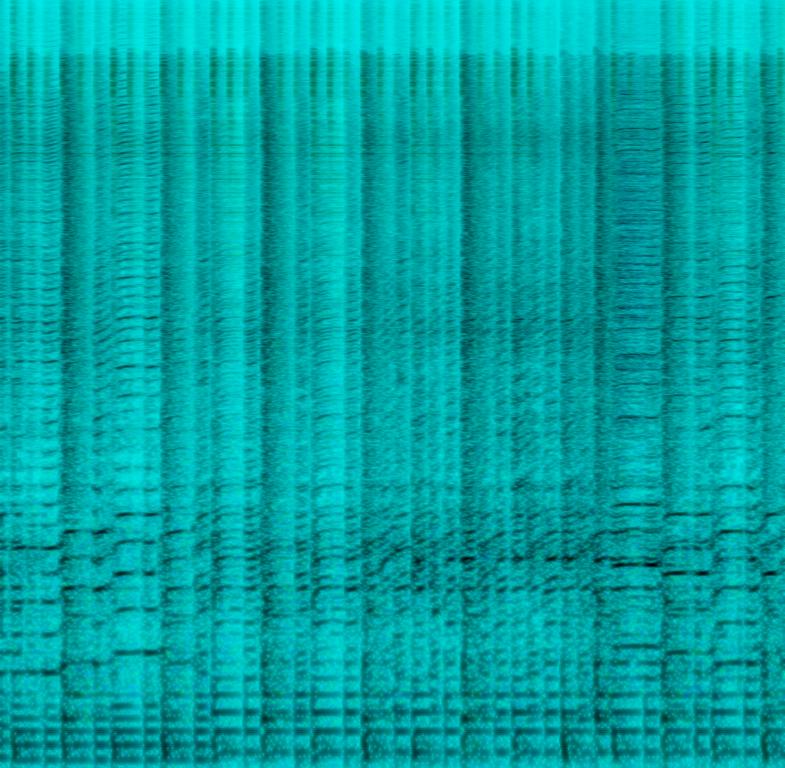
This music is an upbeat instrumental . The tempo is fast with a funky harmonica melody leading to a pre-recorded track with infectious drumming, double bass and keyboard harmony. The track is muffled and incoherent. The music is. Catchy, lively, cheerful, perky, funky, happy, vivacious, vibrant and groovy. This music is a Blues Boogie instrumental.